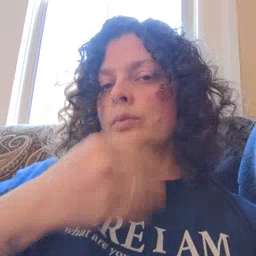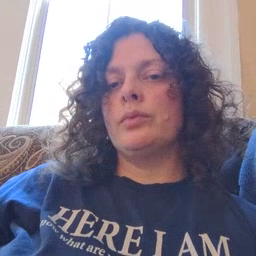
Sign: flower